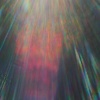
Label: sunburn